Question: I inserted table it show it success but when i find in table it doesn't show, it's happen to other table to but somehow some of the table can be selected but not show in table menu

any setting should i change to show the table name in table?
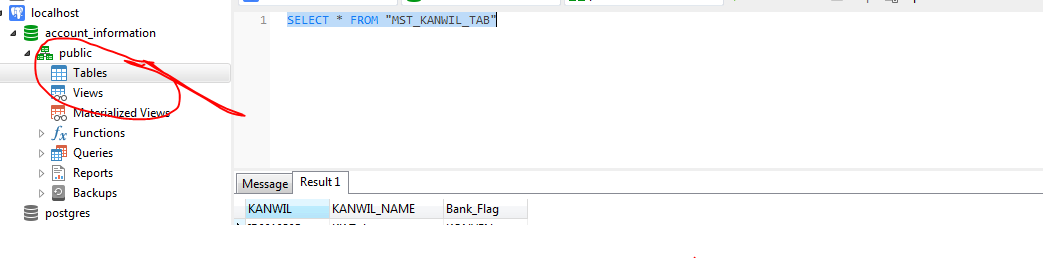
Answer: This is a common issue with navicat. It is unlikely to be a postgres issue.
I suggest the following:
- - -